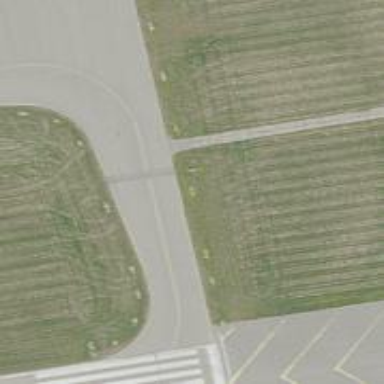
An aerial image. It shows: Asphalt taxiway at the airport.